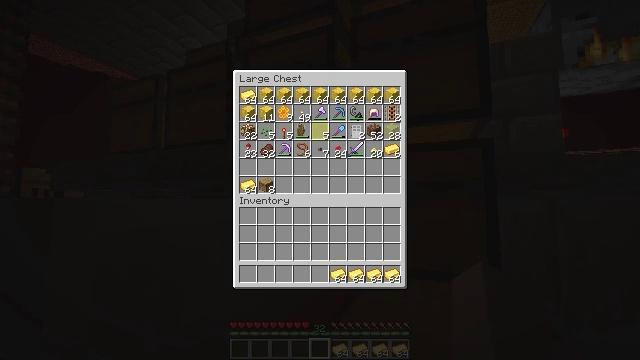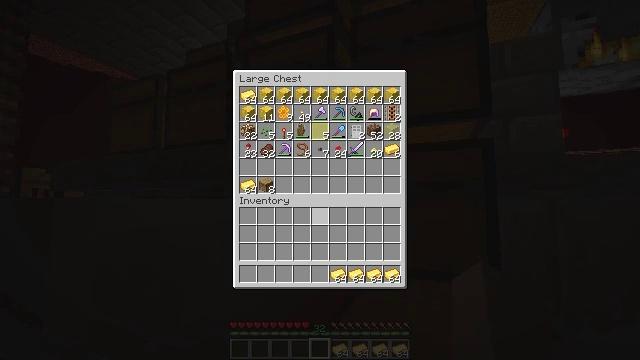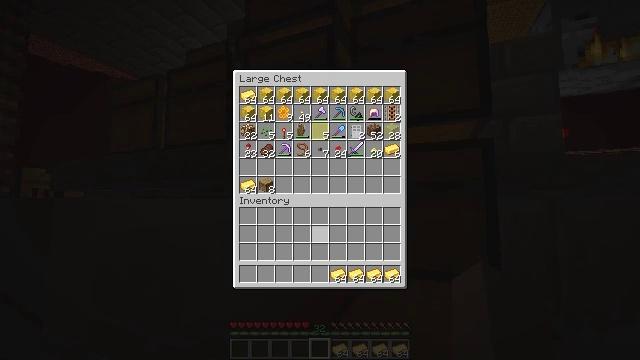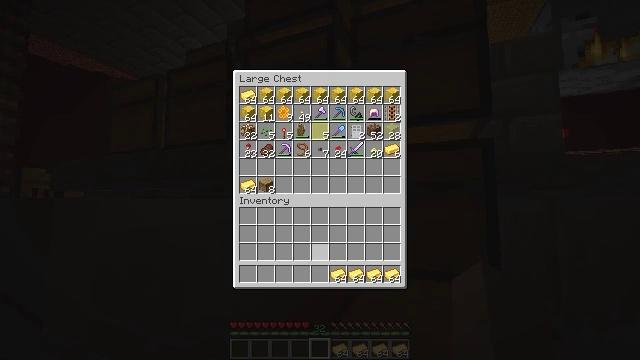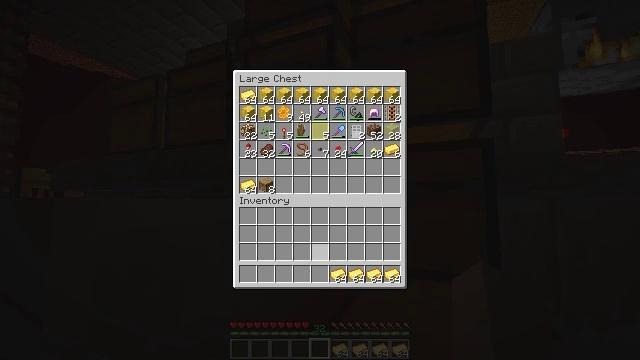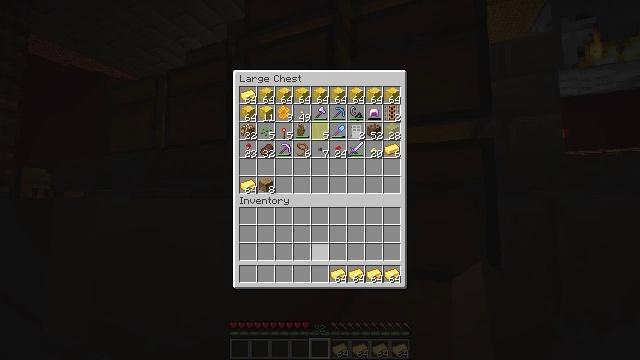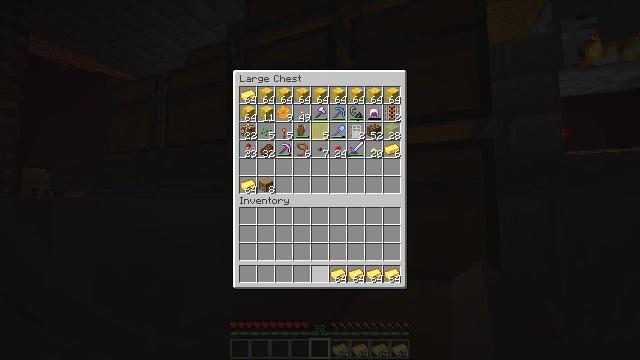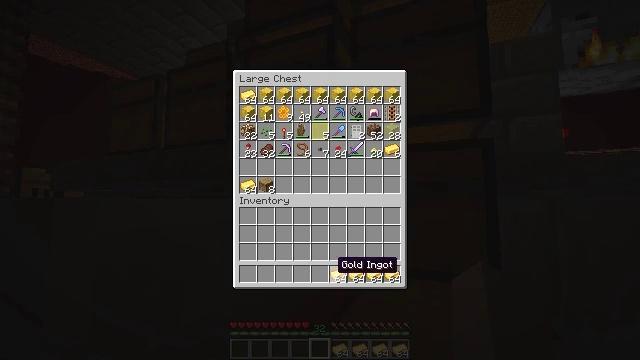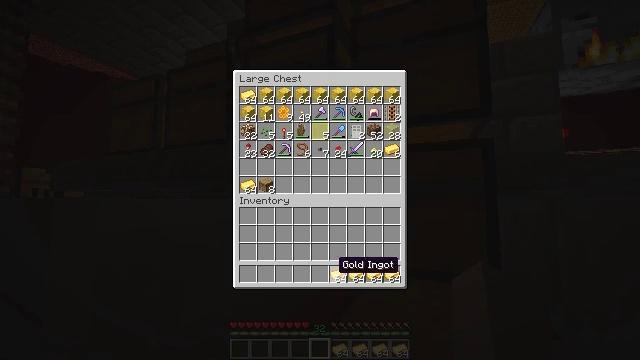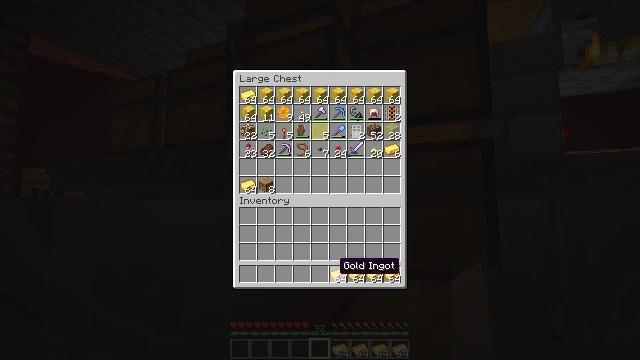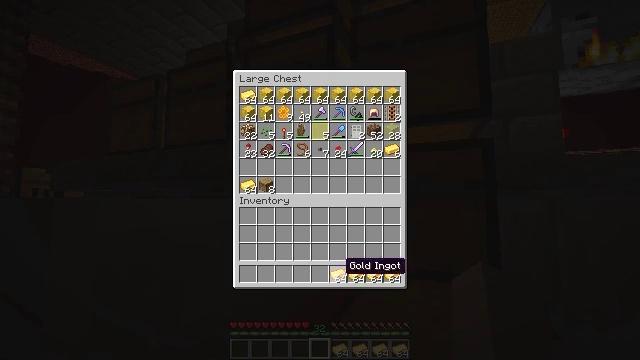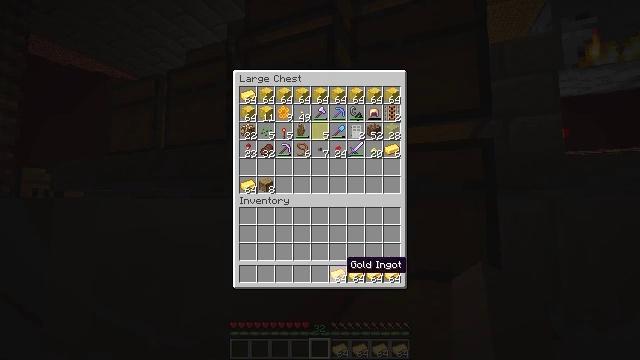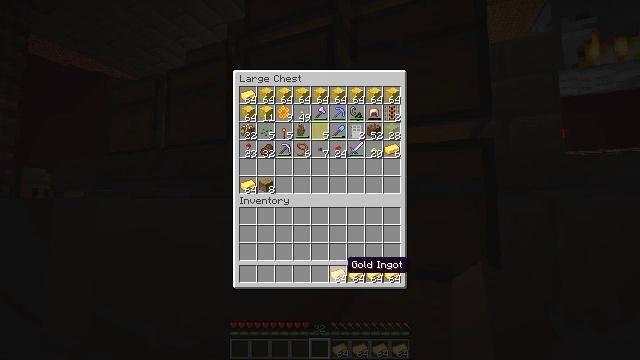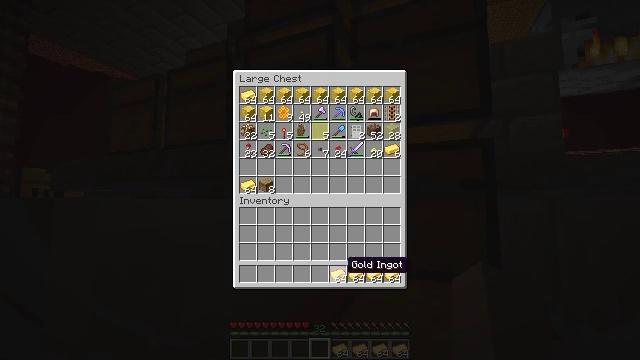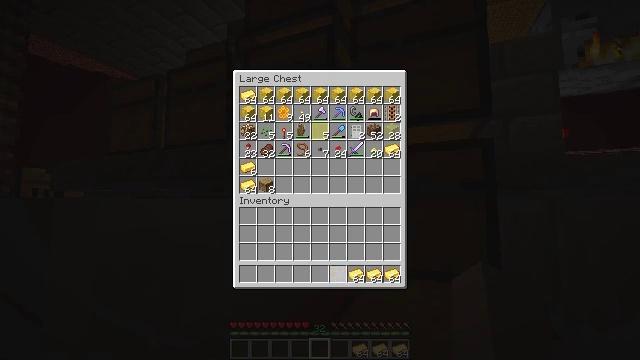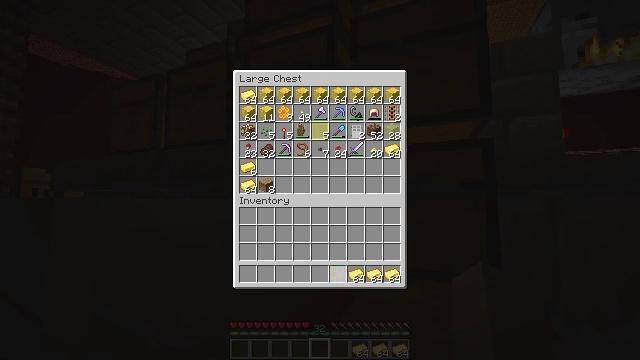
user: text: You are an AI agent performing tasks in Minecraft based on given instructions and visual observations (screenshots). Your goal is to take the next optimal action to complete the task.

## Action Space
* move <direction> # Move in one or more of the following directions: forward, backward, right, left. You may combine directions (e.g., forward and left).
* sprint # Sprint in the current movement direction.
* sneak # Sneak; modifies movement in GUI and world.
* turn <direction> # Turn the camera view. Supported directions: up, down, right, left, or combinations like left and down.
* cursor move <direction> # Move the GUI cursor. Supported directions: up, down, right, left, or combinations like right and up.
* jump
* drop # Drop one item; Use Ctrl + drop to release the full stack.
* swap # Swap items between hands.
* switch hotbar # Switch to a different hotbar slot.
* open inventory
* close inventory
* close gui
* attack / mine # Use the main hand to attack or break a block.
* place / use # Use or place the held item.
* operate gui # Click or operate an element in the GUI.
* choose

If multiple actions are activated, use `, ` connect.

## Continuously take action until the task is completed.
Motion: motion action
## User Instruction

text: Smelt gold to obtain a gold ingot.
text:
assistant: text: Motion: cursor move down
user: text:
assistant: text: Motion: cursor move down
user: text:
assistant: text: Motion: cursor move down
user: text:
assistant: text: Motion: no_op
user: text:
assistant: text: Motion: no_op
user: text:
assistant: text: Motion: cursor move down
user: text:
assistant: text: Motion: sneak
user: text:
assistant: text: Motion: sneak
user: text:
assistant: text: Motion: sneak
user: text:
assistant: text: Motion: sneak
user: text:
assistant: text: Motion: sneak
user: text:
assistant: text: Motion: sneak
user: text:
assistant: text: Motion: sneak
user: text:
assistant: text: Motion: sneak, choose
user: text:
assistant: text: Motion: sneak, choose
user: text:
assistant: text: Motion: sneak
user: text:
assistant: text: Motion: sneak
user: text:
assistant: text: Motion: sneak
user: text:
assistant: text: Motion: sneak
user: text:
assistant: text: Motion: sneak, choose
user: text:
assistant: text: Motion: sneak, choose
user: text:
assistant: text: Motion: sneak
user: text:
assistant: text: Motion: sneak
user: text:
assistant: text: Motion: sneak, cursor move right
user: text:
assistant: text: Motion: sneak
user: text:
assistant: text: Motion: sneak, choose
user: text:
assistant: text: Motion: sneak, choose
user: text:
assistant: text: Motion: sneak
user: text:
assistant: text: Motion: sneak
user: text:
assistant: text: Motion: sneak